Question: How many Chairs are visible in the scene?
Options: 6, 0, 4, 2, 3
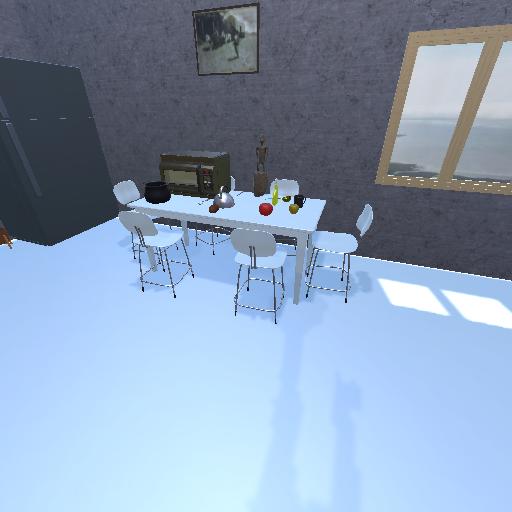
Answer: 6